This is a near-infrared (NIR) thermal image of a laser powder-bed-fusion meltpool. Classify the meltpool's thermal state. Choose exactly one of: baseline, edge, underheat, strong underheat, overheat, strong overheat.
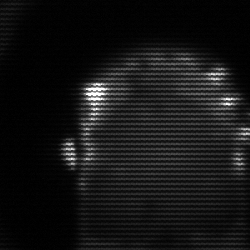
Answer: baseline